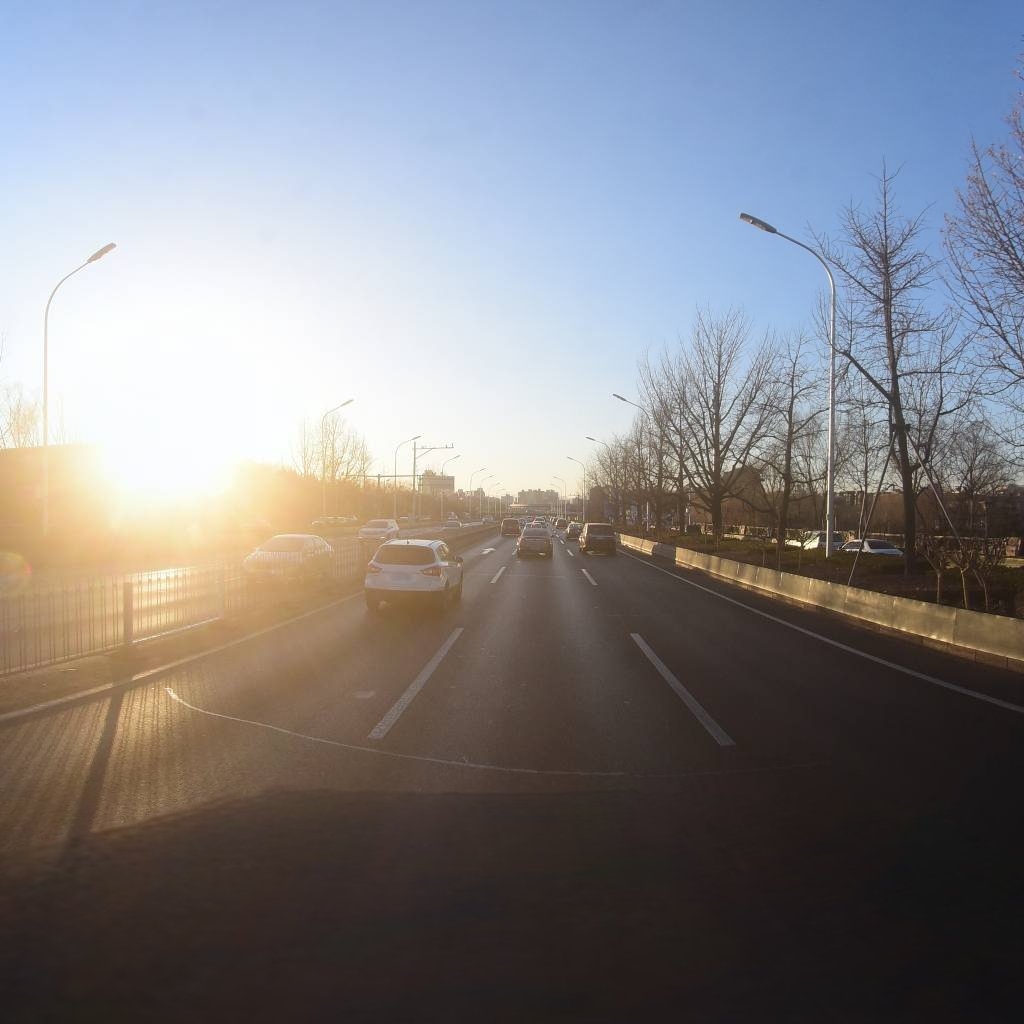
Region: Xicheng
Road damage annotations: transverse patch